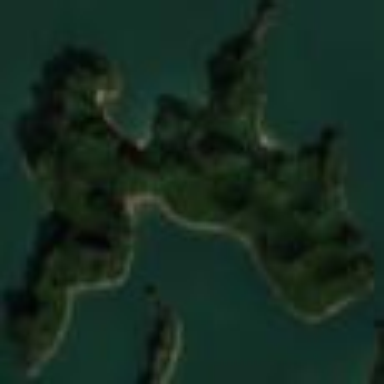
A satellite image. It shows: Islet along the coastline.